Question: I'm trying to create skin for bootstrap tab panel.
I have my basic markup ready and I created this:

however I have unwanted line in active tab and unwanted space between hover tab underline and line below.
I can fix this by setting height on 'ul' to 34px, but can this be fixed without setting height?
here is my fiddle: <URL>
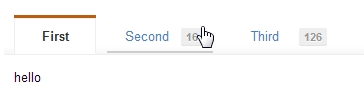
Answer: How's this?
'''
.gittabs ul.nav li a {
position:relative;
top:1px;
background: #fff;
border: 1px solid #eee;
color: #333333;
font-weight: bold;
border-bottom: 1px solid white;
box-shadow: 0 -3px 0 #ba5d0f;
}
'''